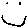
Label: smiley face